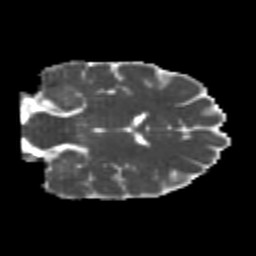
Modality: MD
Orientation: coronal
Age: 24
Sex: female
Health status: healthy
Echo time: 0.074 s